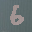
Label: 6